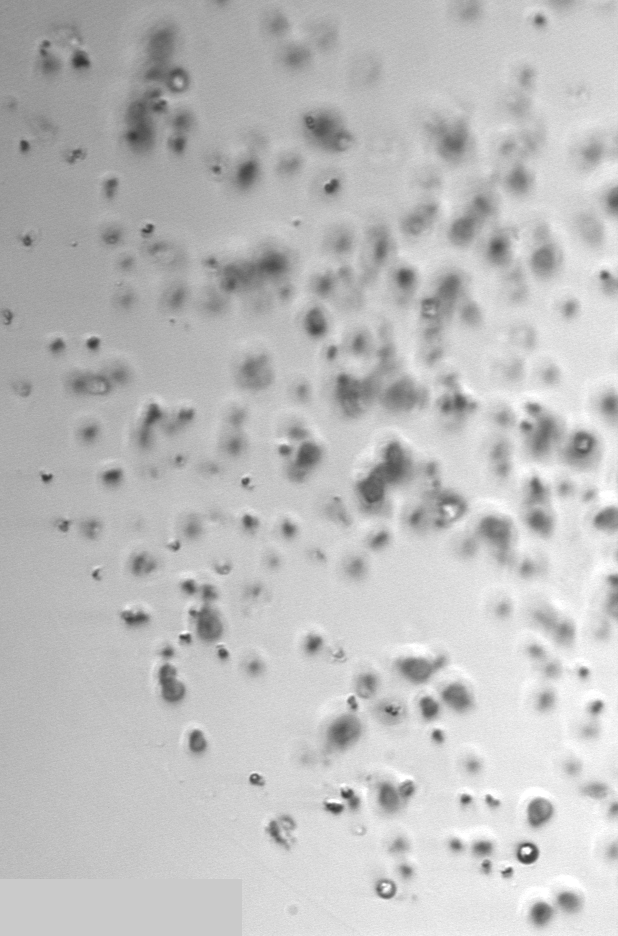
Label: Phaeocystis